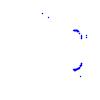
Particle: proton